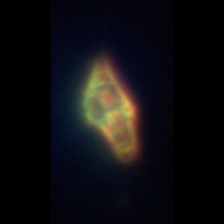
Taxon: Gyrodinium
Group: Dinoflagellates